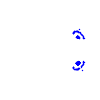
Particle: electron